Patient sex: M
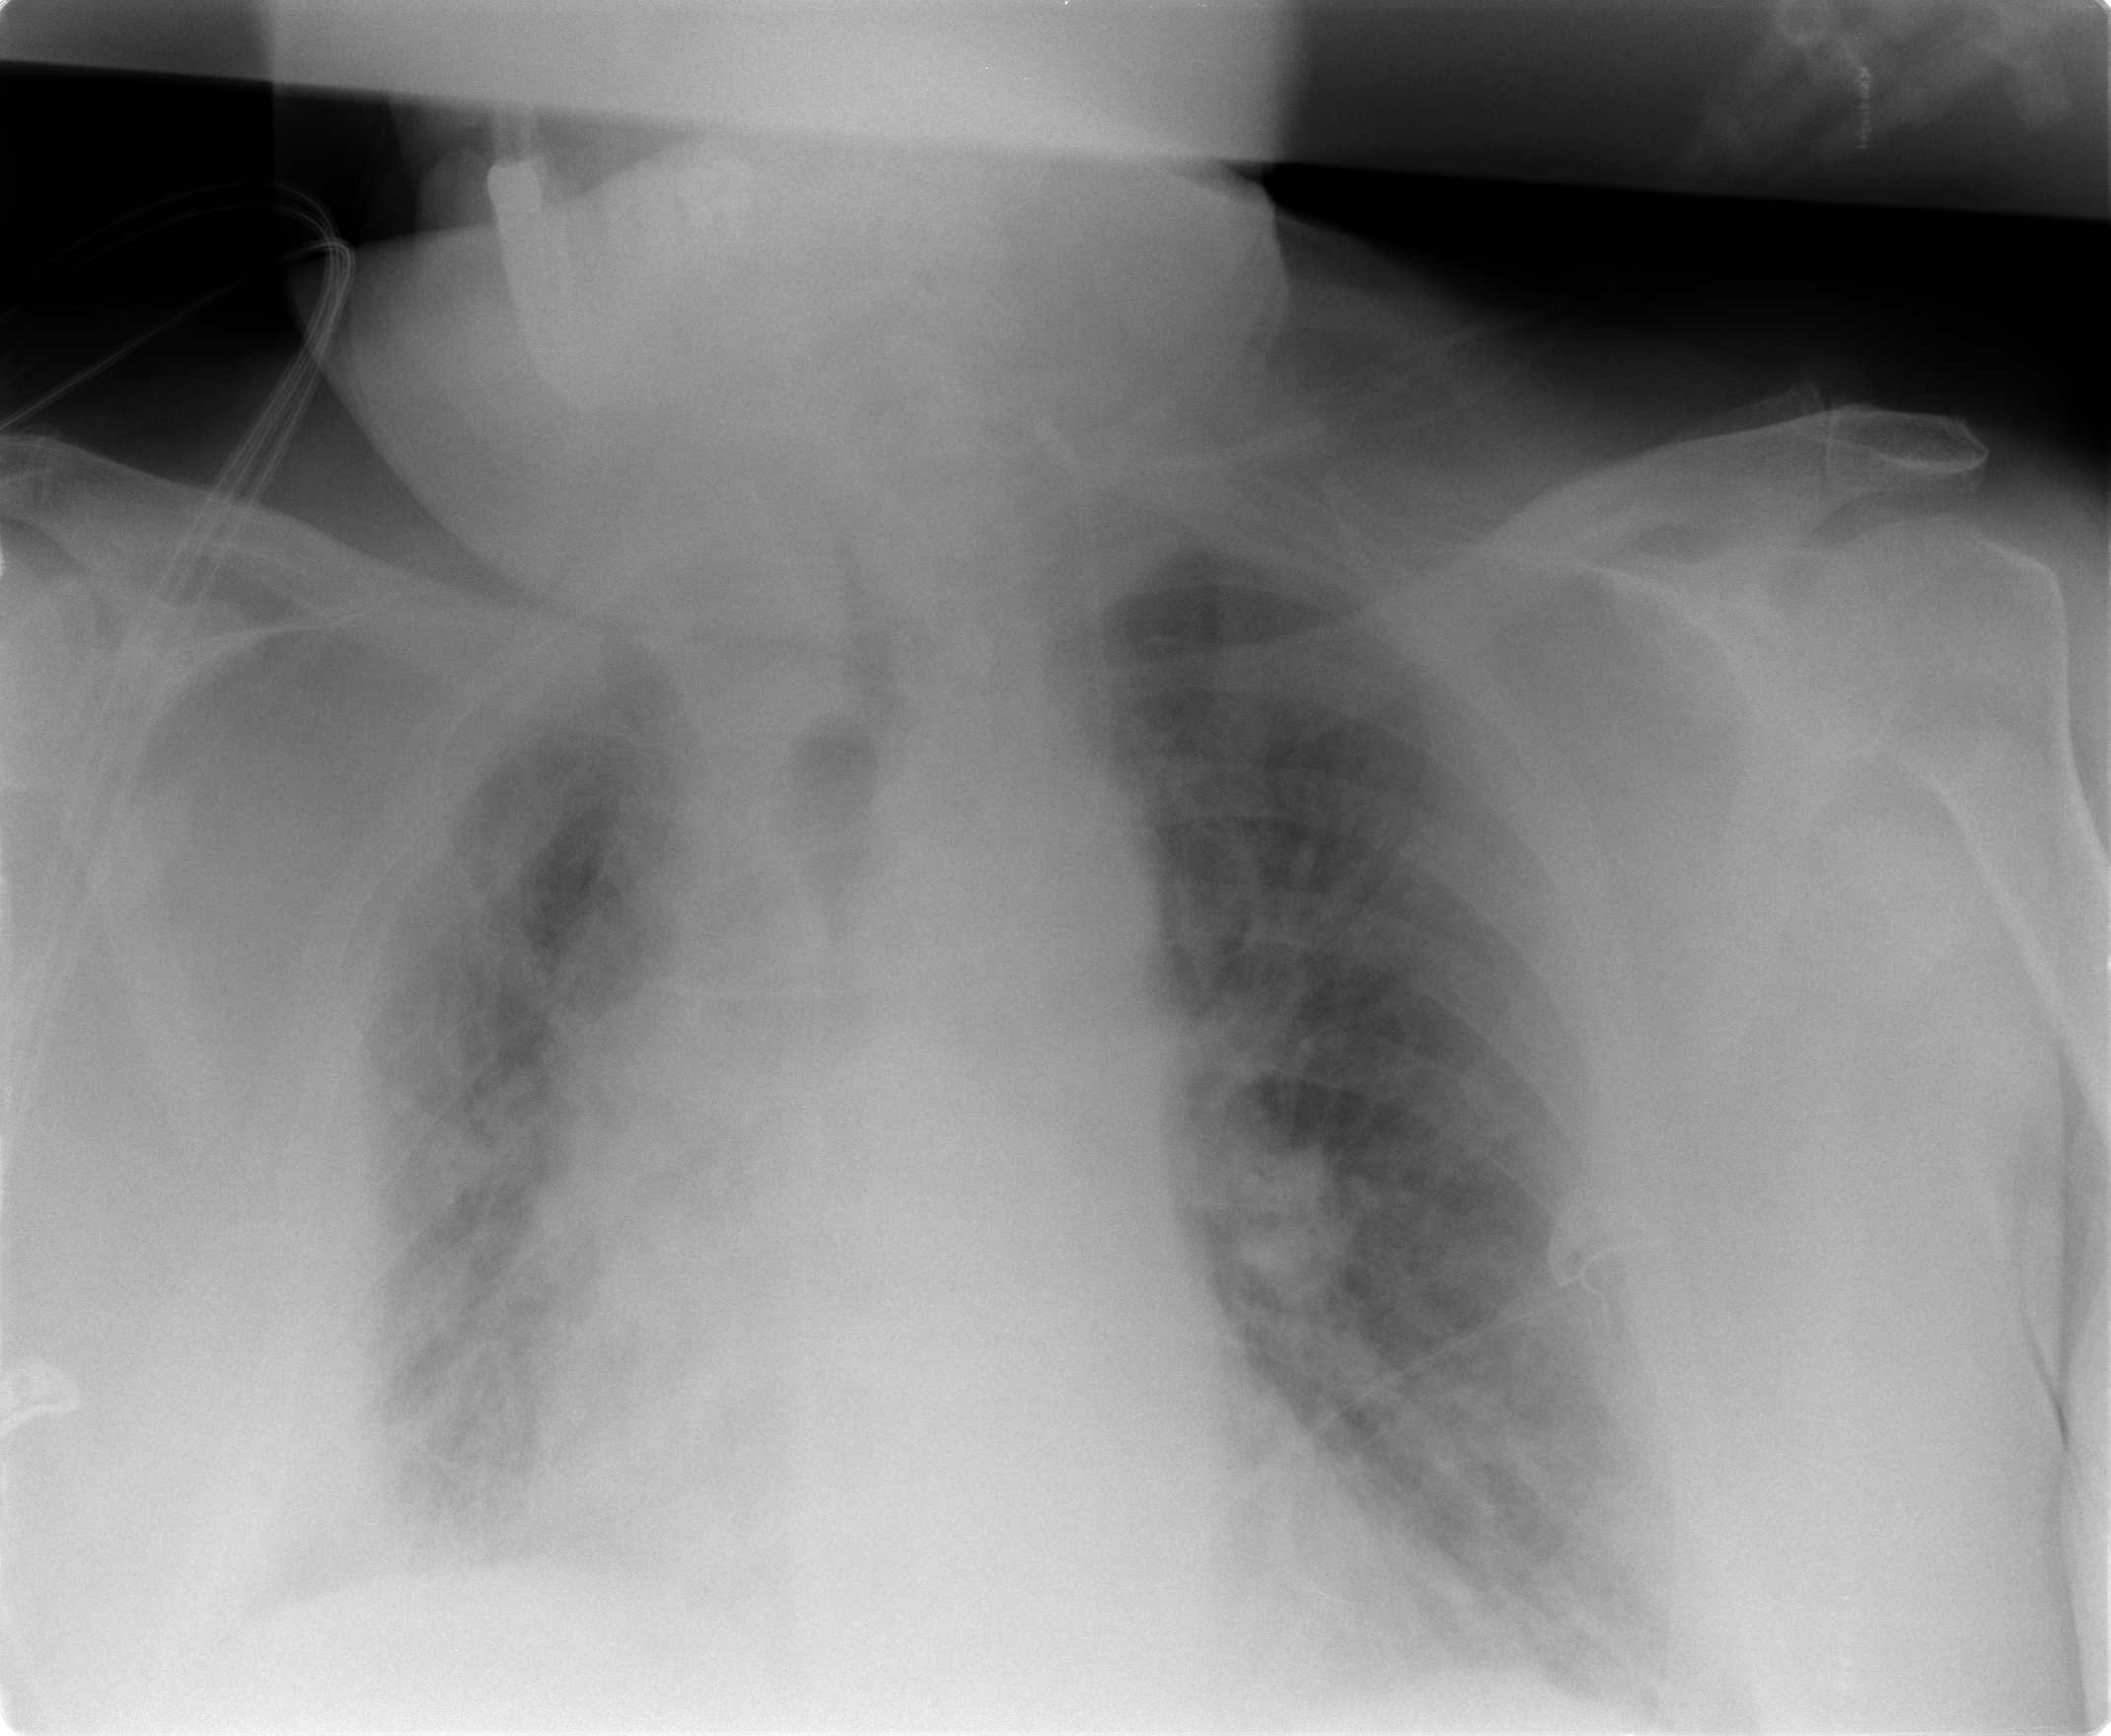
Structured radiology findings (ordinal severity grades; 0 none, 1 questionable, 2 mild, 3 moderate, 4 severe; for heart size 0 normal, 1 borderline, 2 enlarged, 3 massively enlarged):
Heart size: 0
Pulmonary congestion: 3
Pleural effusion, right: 2
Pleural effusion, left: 2
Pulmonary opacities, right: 2
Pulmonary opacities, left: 2
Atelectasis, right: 3
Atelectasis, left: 2